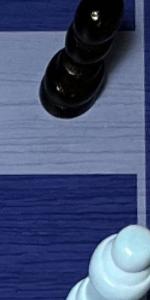
Label: Empty